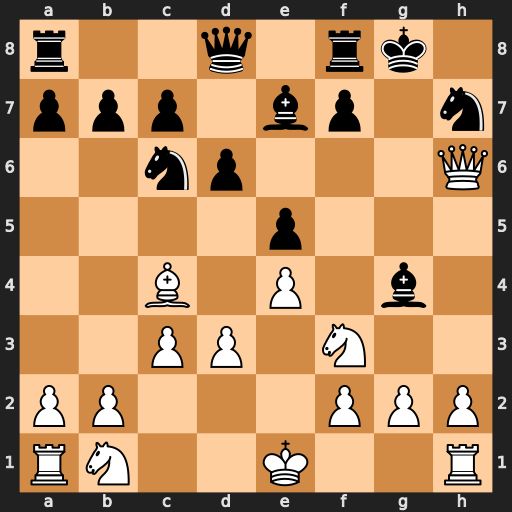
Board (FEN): r2q1rk1/ppp1bp1n/2np3Q/4p3/2B1P1b1/2PP1N2/PP3PPP/RN2K2R
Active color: w
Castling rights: KQ
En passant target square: -
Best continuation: Qg6+ Kh8 Qxg4